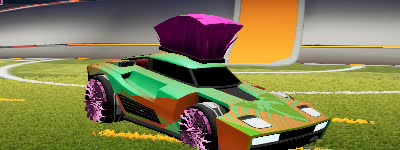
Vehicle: breakout